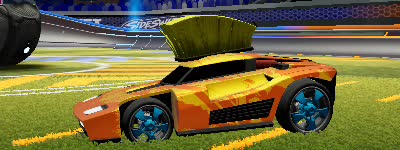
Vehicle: breakout